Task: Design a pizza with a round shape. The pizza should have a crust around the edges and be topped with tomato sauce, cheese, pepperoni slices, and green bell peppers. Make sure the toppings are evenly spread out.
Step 139:
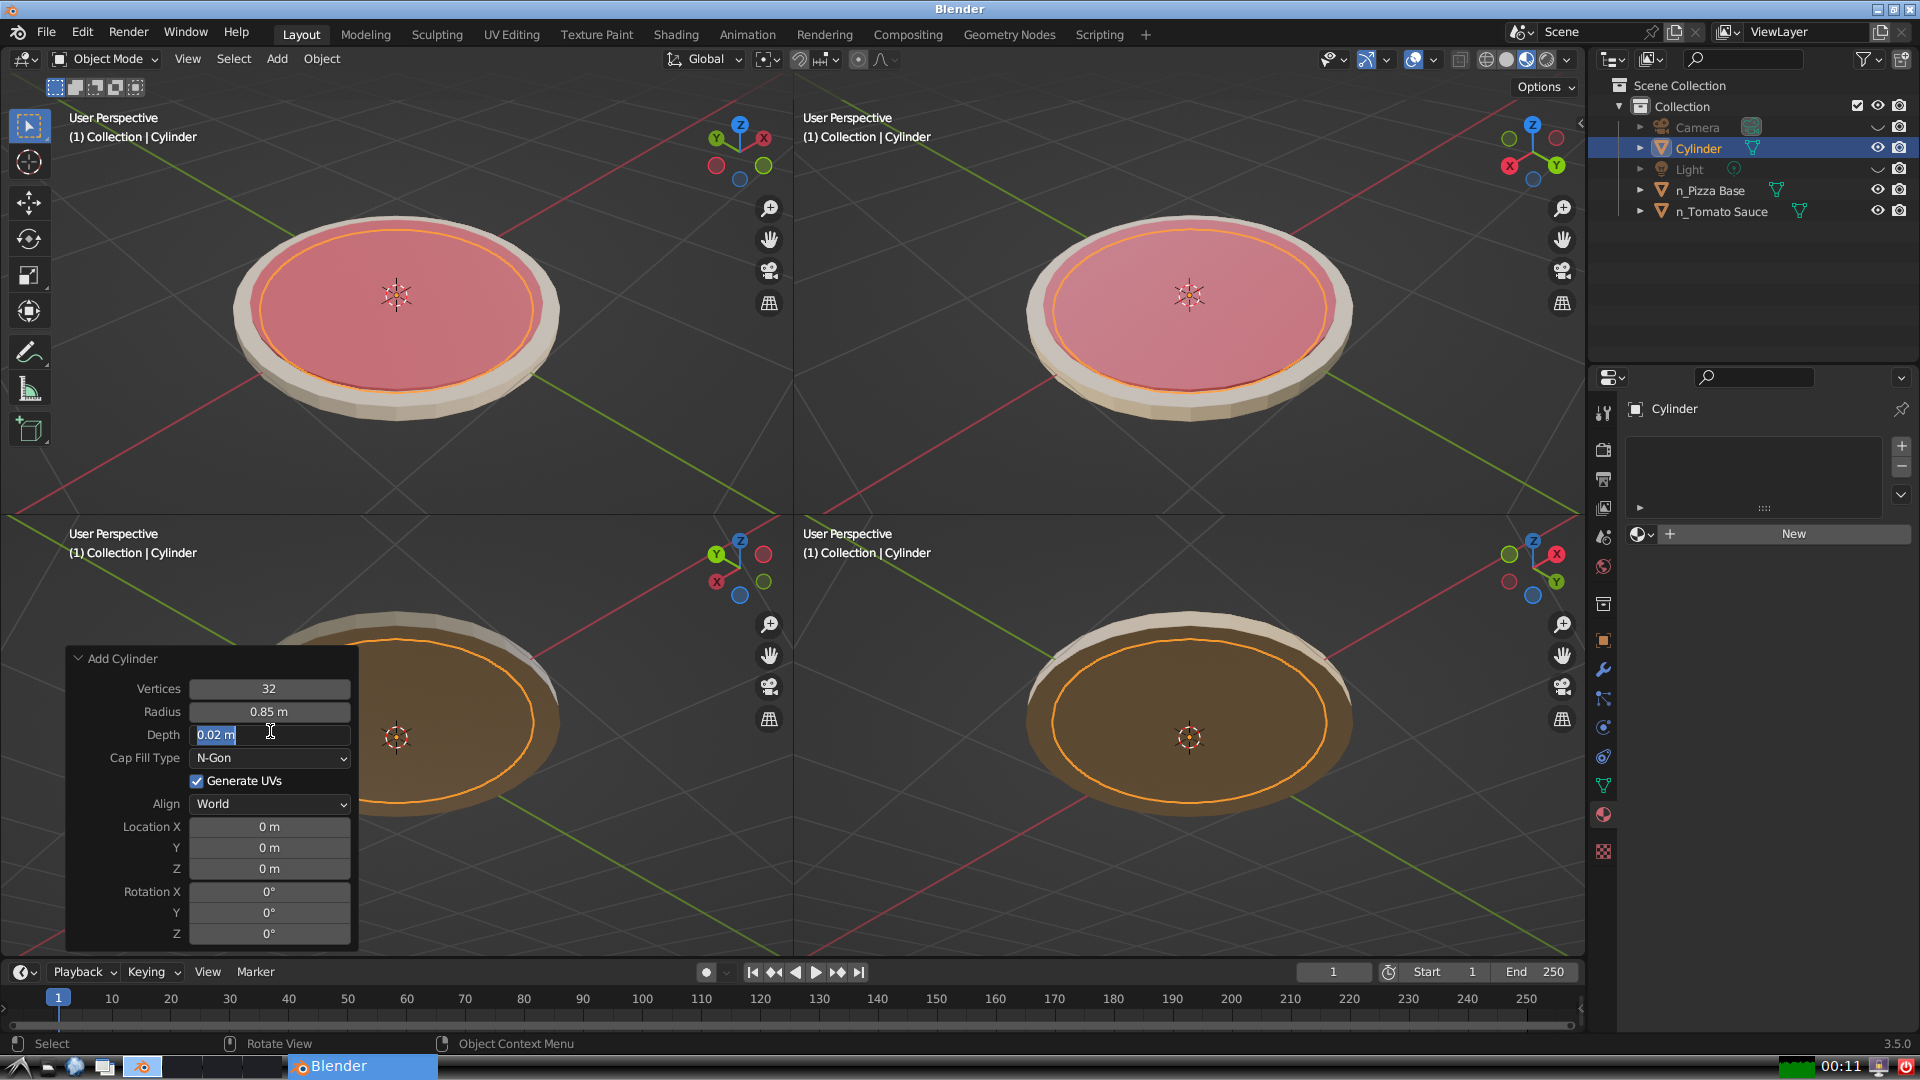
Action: input_text: 0.02